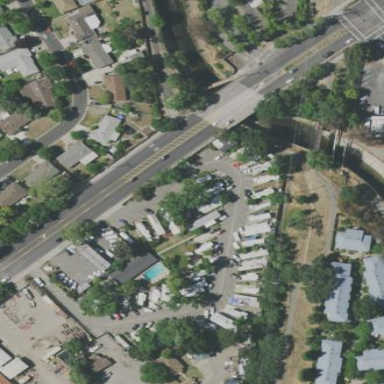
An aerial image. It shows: Residential area designated as trailer park.